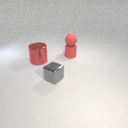
small gray metal cube to the left of small red rubber cylinder